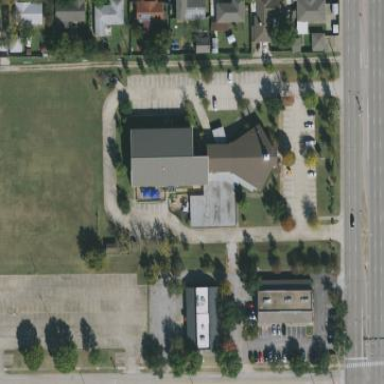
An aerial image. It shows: Beautiful church building.